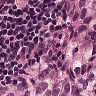
Metastatic tissue present: yes